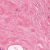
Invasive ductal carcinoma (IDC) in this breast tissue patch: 0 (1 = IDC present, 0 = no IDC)